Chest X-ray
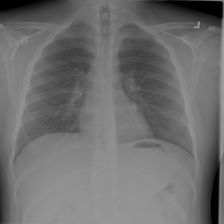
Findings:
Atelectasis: negative
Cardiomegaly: negative
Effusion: negative
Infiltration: negative
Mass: negative
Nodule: negative
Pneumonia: negative
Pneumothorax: negative
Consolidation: negative
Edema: negative
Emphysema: negative
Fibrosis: negative
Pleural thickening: negative
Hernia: negative